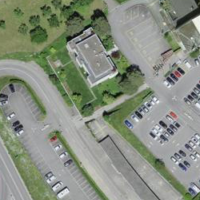
EUNIS habitat code: 54
Species observed at this site:
Vanessa cardui
Veronica chamaedrys